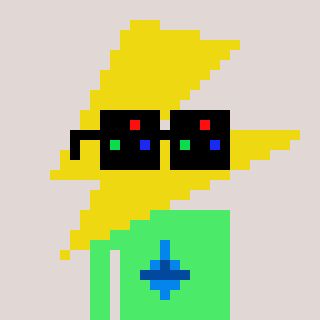
a pixel art character with square black sunglasses, a lightning bolt-shaped head and a teal-colored body on a warm background